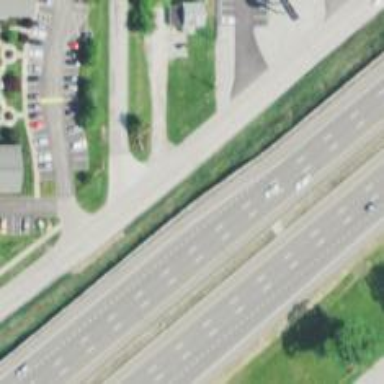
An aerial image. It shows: Motorway junction.